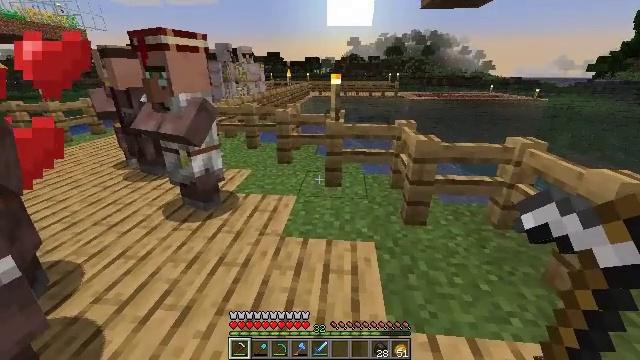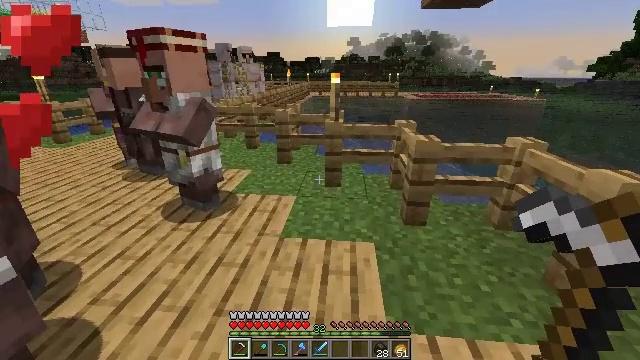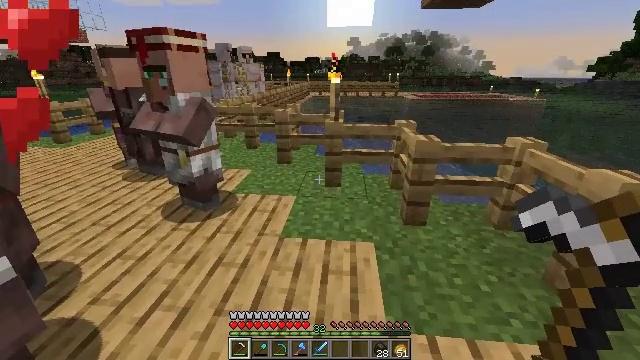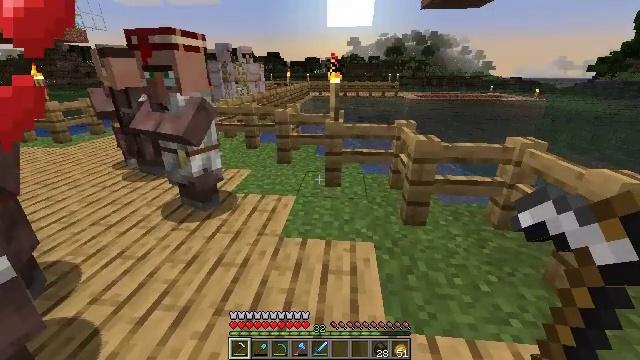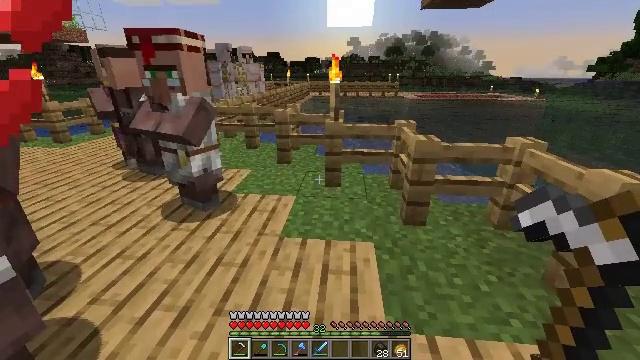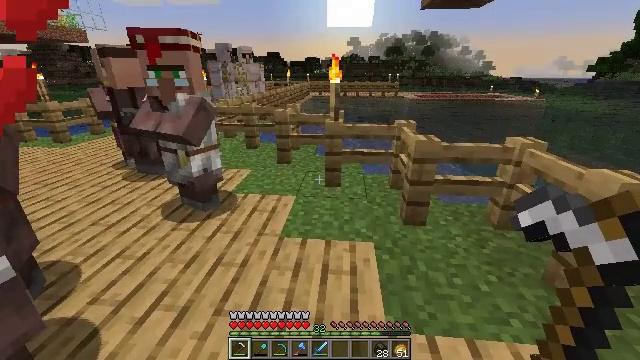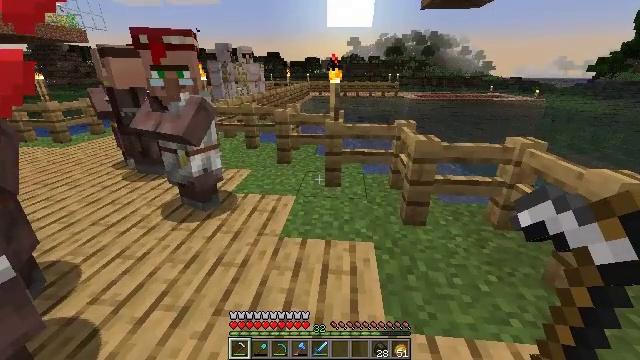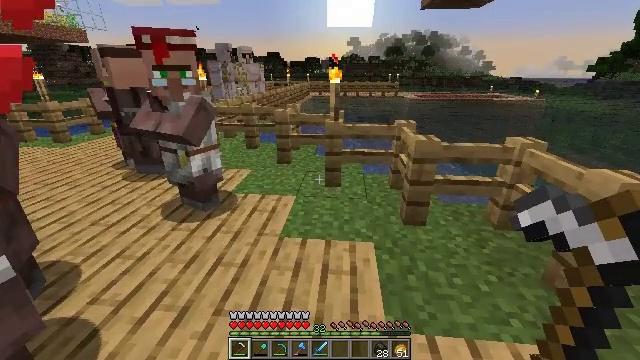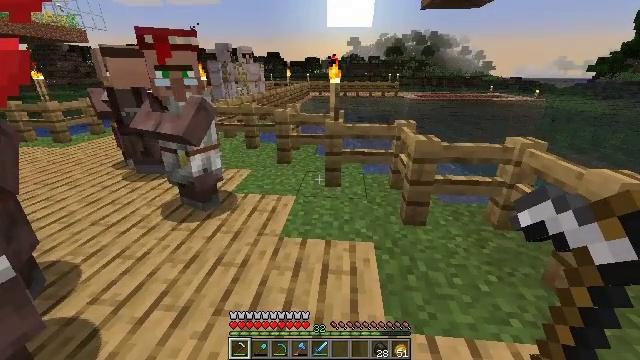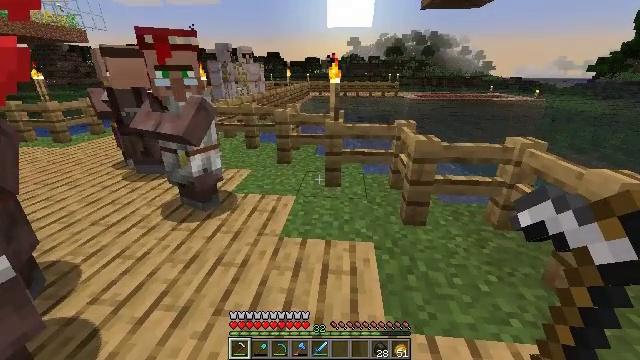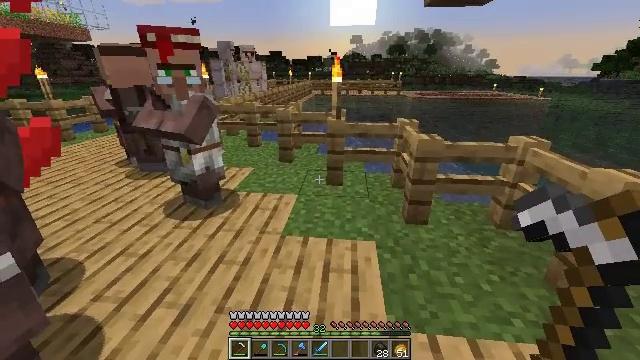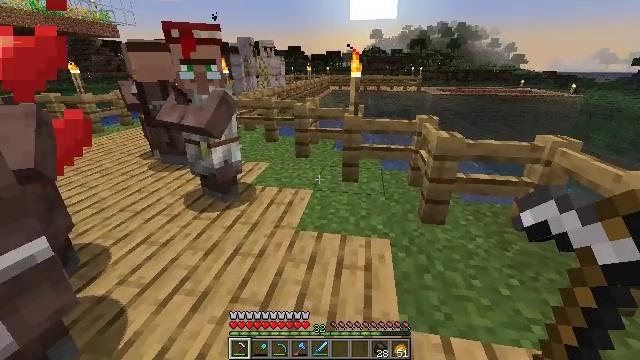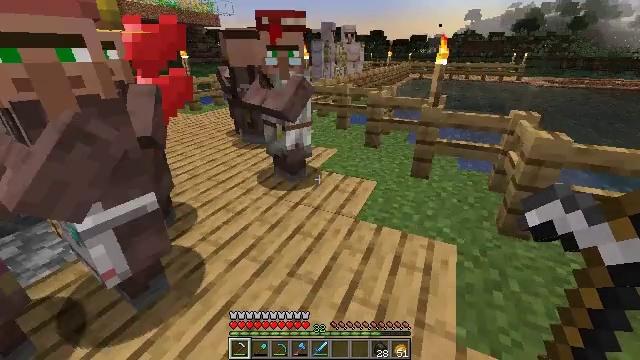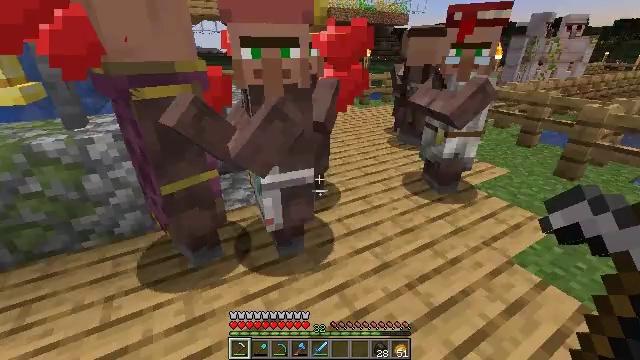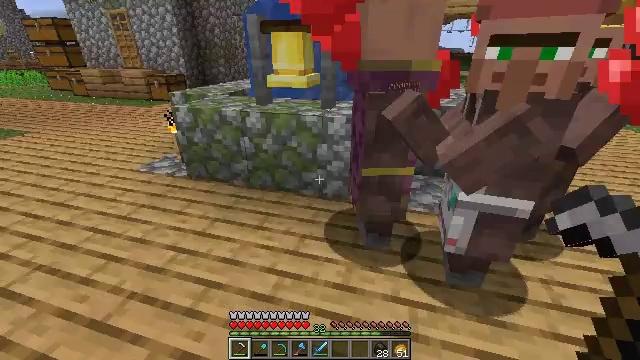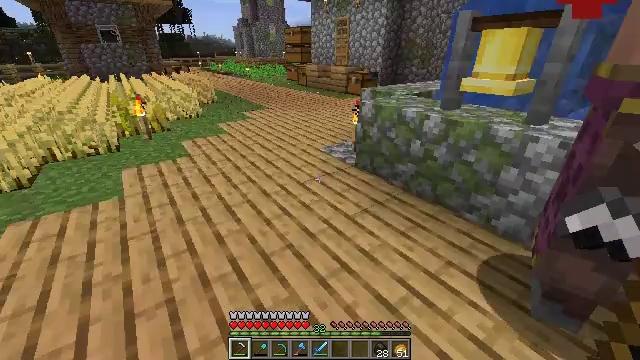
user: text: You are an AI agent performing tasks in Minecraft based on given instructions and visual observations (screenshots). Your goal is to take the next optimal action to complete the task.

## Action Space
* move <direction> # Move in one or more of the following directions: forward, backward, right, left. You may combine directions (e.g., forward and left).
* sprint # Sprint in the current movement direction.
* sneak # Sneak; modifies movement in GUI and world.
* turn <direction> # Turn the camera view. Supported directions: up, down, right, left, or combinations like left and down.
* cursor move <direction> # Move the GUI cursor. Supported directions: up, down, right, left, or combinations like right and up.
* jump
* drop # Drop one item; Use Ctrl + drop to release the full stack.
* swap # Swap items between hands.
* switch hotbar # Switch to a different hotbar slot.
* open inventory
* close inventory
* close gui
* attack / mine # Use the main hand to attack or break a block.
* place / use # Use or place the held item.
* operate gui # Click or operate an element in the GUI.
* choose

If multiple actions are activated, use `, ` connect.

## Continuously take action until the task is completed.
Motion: motion action
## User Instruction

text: Get wheat from the farmland.
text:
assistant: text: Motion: no_op
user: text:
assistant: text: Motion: no_op
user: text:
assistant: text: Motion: no_op
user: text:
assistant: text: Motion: no_op
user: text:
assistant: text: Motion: no_op
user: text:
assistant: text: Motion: no_op
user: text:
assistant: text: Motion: no_op
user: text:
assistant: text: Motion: no_op
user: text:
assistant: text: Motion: no_op
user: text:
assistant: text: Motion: no_op
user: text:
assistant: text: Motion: turn left
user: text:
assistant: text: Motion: turn left and down
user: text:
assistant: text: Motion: turn left
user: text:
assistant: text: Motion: turn left
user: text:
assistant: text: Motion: move forward, turn left
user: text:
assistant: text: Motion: move forward, turn left
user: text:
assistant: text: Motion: move forward, turn left
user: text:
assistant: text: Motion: move forward, sprint, turn left
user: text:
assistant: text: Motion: move forward, sprint
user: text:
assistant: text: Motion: move forward, sprint
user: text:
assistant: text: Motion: move forward, sprint
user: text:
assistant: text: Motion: move forward
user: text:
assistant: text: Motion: move forward
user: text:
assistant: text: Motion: move forward
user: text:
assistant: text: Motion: move forward
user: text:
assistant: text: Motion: move forward, turn right
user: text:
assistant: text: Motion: move forward, sprint, turn right
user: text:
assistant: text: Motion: move forward, sprint, turn right
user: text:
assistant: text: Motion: move forward, sprint
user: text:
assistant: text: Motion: move forward, sprint